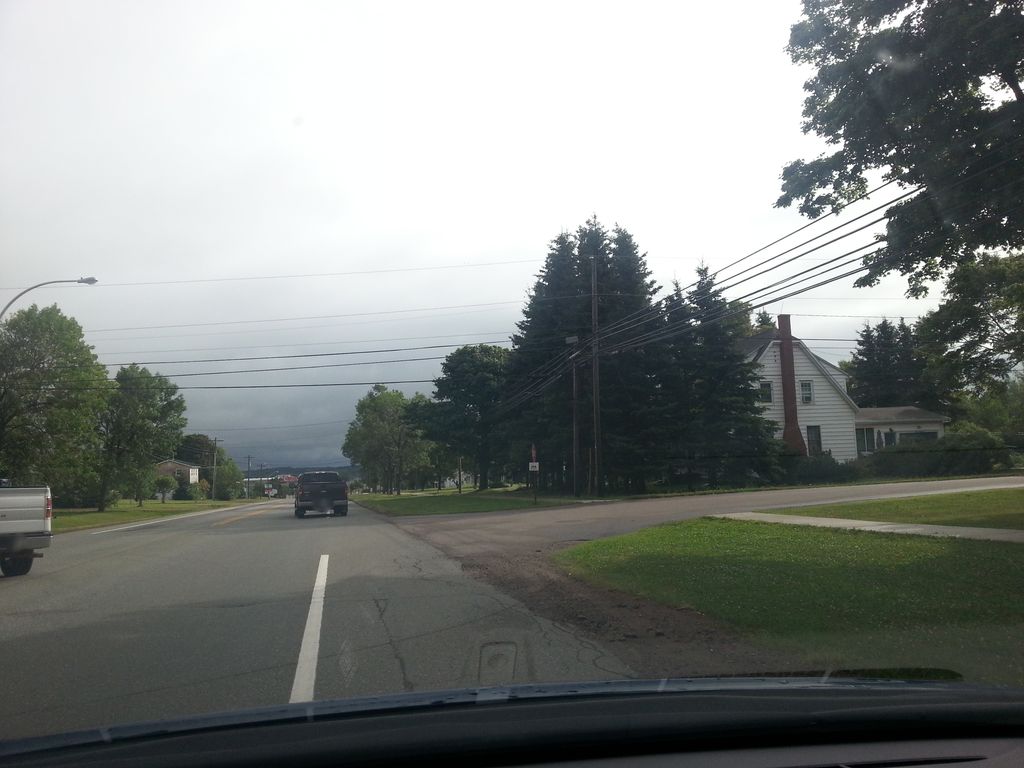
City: charlottetown